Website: slack
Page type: payment
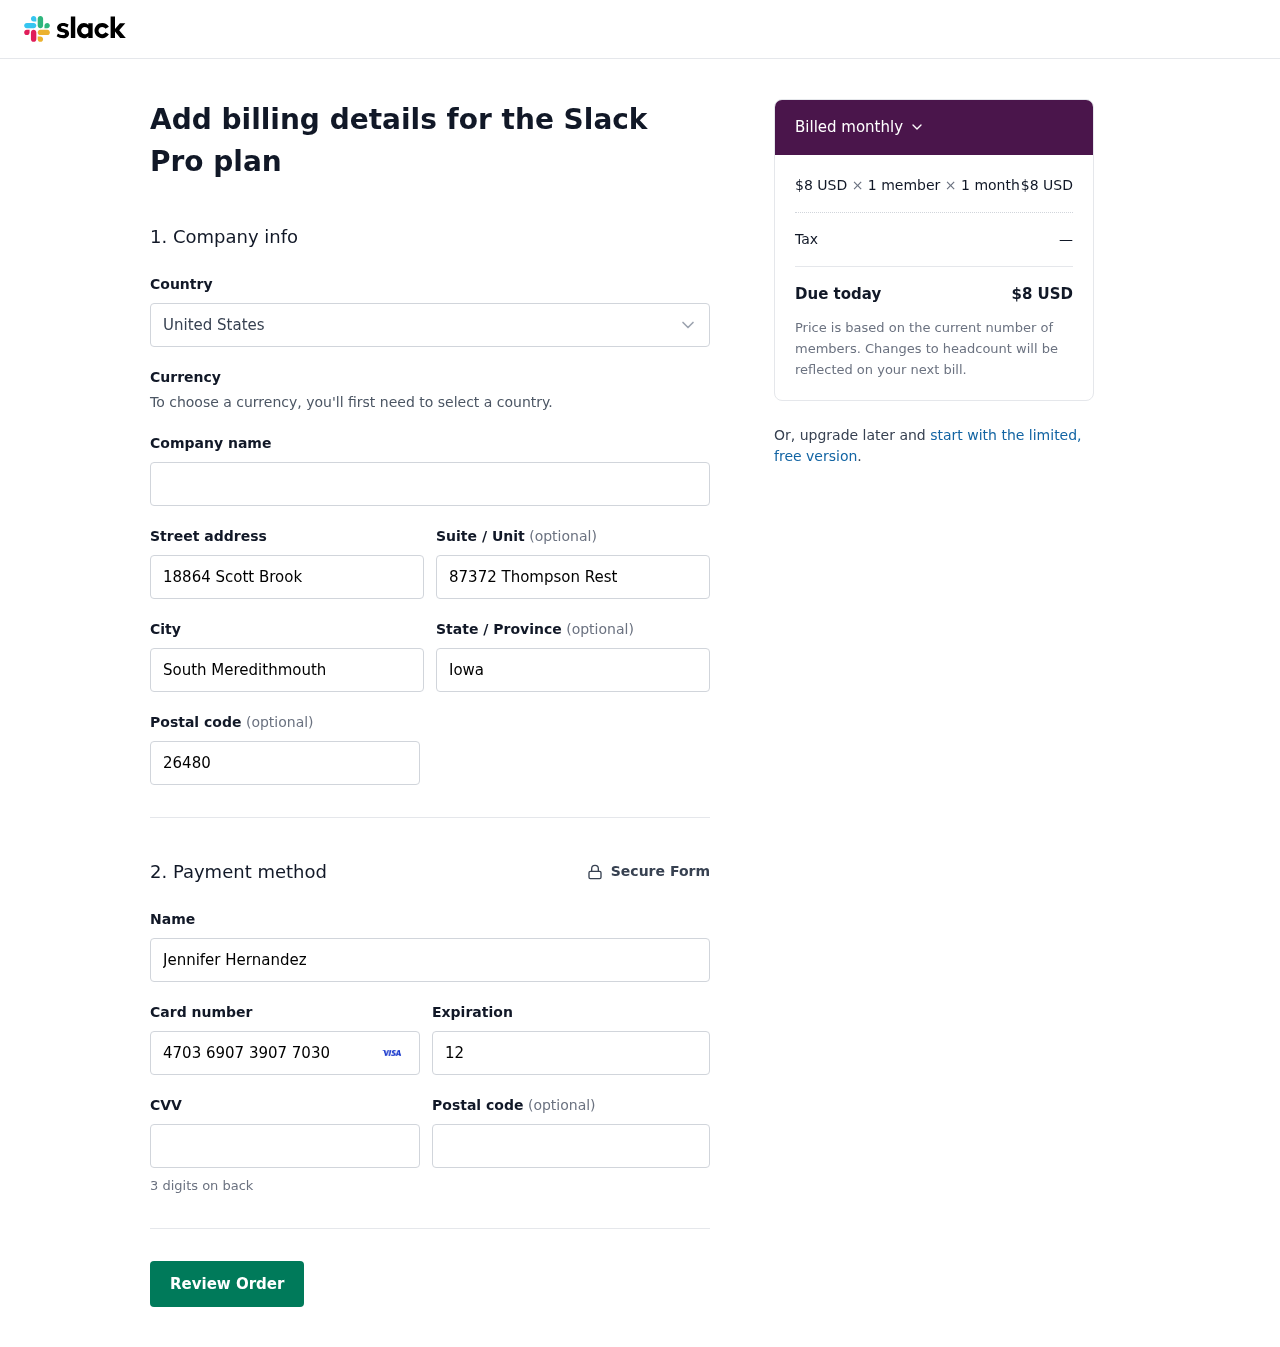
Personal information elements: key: PII_COUNTRY
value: United States
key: PII_STREET
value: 18864 Scott Brook
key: PII_STREET2
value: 87372 Thompson Rest
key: PII_CITY
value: South Meredithmouth
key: PII_STATE
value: Iowa
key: PII_POSTCODE
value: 26480
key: PII_FULLNAME
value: Jennifer Hernandez
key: PII_CARD_NUMBER
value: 4703 6907 3907 7030
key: PII_CARD_EXPIRY
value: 12/26
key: PII_CARD_CVV
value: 533
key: PII_POSTCODE2
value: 14831
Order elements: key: ORDER_PRICE_PER_MEMBER
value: $8 USD
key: ORDER_NUM_MEMBERS
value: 1 member
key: ORDER_NUM_MONTHS
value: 1 month
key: ORDER_SUBTOTAL
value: $8 USD
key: ORDER_TAX
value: —
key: ORDER_TOTAL
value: $8 USD